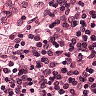
Metastatic tissue present: no